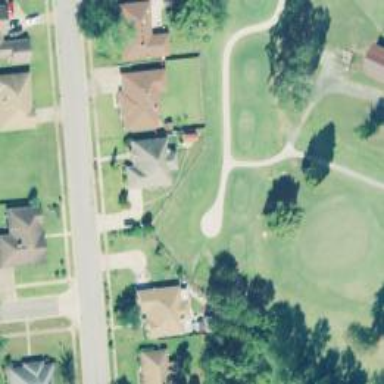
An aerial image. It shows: Path for both roads and golfers.